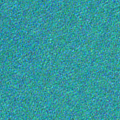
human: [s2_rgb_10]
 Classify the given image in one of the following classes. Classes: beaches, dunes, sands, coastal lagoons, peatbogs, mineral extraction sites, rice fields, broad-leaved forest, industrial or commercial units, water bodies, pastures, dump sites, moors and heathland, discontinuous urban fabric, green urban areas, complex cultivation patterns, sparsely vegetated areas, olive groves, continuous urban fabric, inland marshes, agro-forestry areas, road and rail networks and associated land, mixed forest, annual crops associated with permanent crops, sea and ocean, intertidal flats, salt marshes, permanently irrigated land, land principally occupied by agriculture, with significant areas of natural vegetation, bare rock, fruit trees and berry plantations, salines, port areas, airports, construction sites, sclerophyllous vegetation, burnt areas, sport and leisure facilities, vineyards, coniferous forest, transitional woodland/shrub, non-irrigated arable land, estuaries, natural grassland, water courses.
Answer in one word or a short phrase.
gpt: sea and ocean